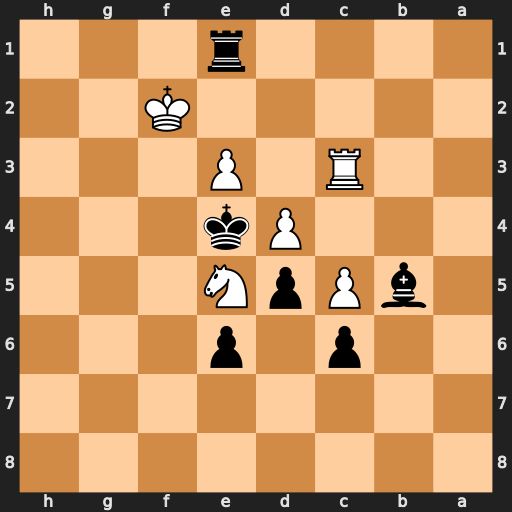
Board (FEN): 8/8/2p1p3/1bPpN3/3Pk3/2R1P3/5K2/4r3
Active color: b
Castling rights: -
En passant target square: -
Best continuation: Re2+ Kg3 Rxe3+ Rxe3+ Kxe3